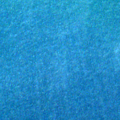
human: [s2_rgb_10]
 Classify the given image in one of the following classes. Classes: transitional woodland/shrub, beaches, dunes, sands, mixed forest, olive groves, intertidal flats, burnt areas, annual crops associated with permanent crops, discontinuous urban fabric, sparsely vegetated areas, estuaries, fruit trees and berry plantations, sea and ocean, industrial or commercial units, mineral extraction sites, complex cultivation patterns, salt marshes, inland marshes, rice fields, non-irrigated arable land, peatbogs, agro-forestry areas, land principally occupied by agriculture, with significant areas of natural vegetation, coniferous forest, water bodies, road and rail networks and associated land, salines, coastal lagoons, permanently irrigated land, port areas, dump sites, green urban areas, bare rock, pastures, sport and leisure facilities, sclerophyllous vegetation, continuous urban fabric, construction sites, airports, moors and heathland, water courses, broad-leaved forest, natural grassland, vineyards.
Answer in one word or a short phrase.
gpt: sea and ocean